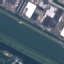
Label: River